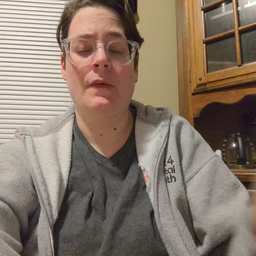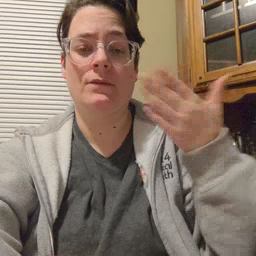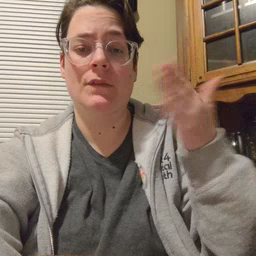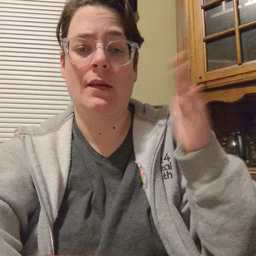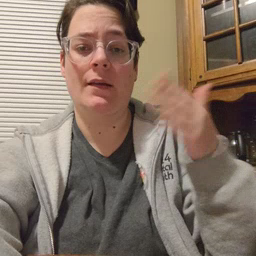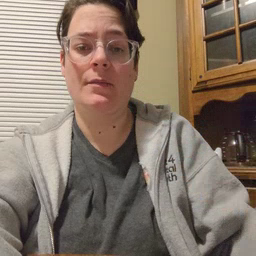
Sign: flag